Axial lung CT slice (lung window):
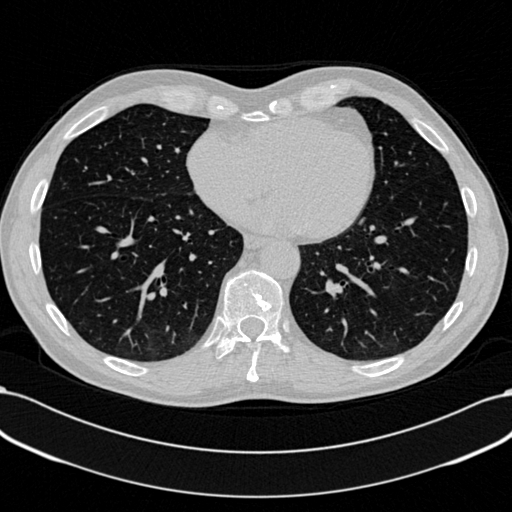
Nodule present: no